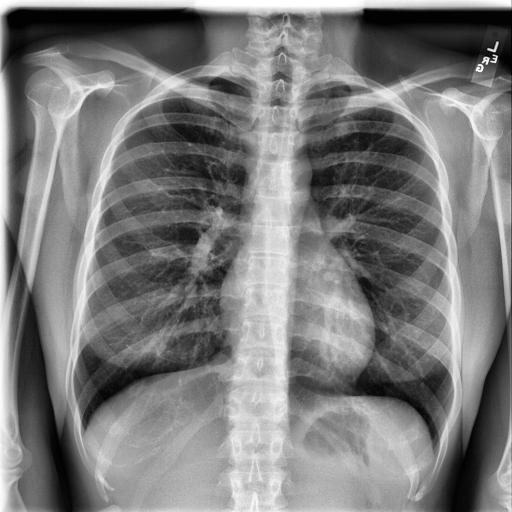
Finding: NORMAL